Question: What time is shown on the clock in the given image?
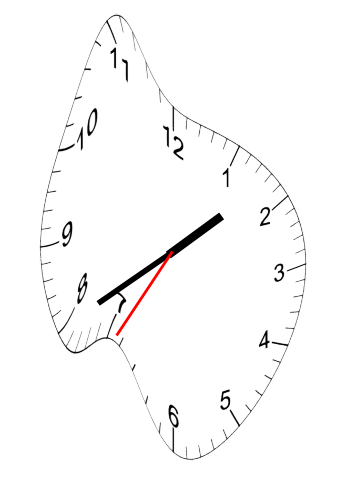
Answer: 01:39:35